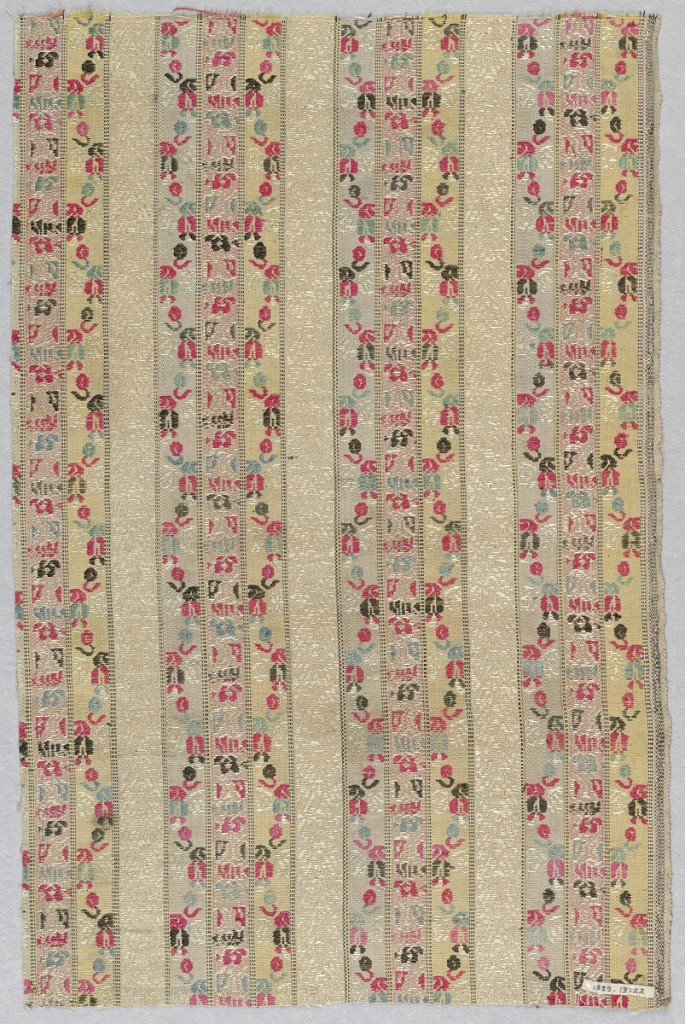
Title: Fragment
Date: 19th century
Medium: silk, metallic, cotton Technique: woven
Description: Striped fabric with small designs in multicolor.